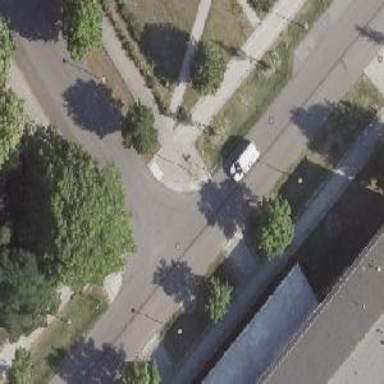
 with parallel orientation on the right lane and street-side on the left."